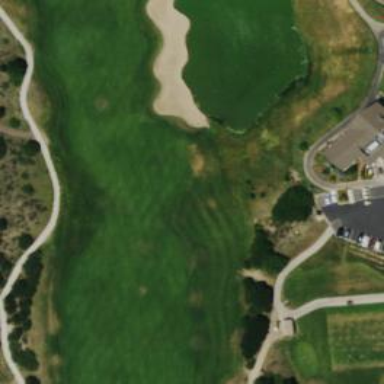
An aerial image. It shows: Rough area in golf course.